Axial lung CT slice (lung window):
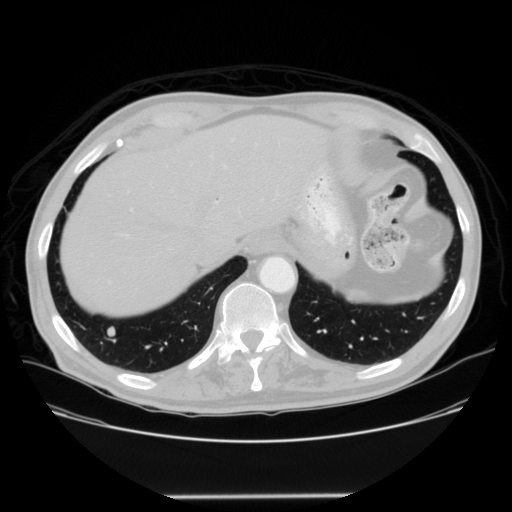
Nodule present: yes
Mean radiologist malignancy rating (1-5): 3